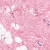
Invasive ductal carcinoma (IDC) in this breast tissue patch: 0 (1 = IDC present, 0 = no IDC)